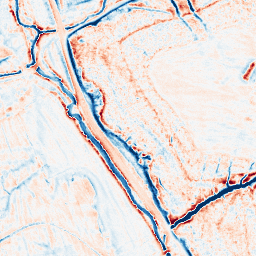
Category: edge_preserving
Decomposition family: anisotropic_diffusion
Decomposition parameters: iterations: 20
kappa: 30
gamma: 0.2
Upsampling method: bicubic
Upsampling parameters: scale: 4
Upsampling scale: 4